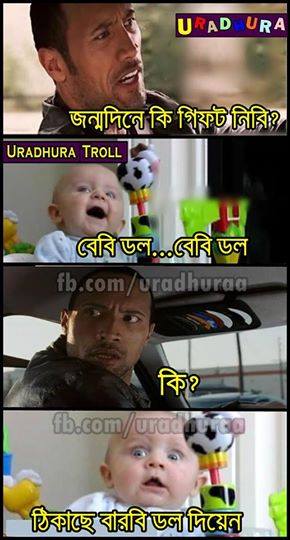
Caption: জন্মদিনে কি গিফট নিবি? বেবি ডল...বেবি ডল কি?  ঠিকছে বারবি ডল দিয়েন
Label: hate